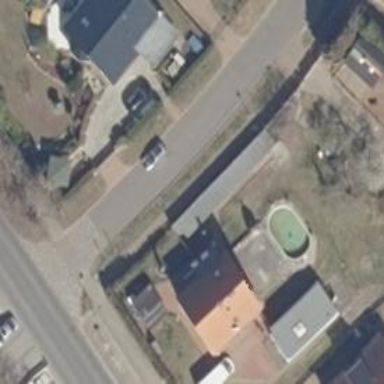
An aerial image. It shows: Smooth asphalt road in residential area.